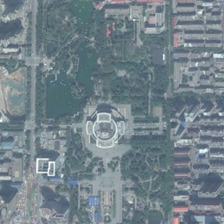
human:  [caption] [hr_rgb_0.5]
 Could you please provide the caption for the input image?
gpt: many green trees and a pond are in a park near many buildings .

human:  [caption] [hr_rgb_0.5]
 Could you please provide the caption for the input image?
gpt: many green trees and a pond are in a park near many buildings .

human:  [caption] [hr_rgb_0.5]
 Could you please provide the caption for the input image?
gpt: many green trees and a pond are in a park near many buildings .

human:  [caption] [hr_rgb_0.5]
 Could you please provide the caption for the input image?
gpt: many green trees and a pond are in a park near many buildings .

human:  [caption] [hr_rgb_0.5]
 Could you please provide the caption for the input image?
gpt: many green trees and a pond are in a park near many buildings .